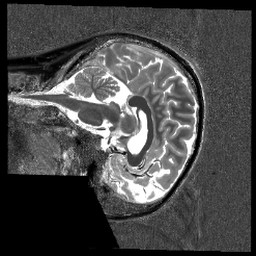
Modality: T1w
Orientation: sagittal